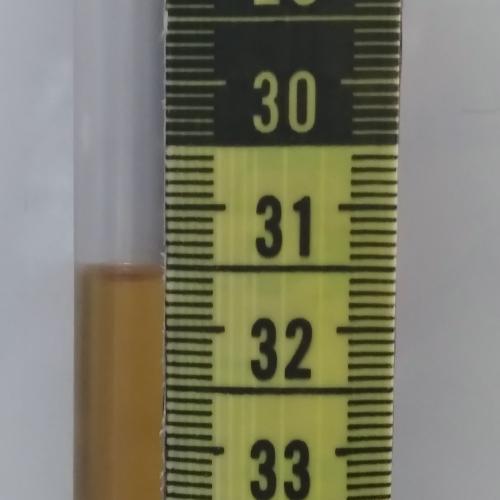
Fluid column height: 31.6 cm